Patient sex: F
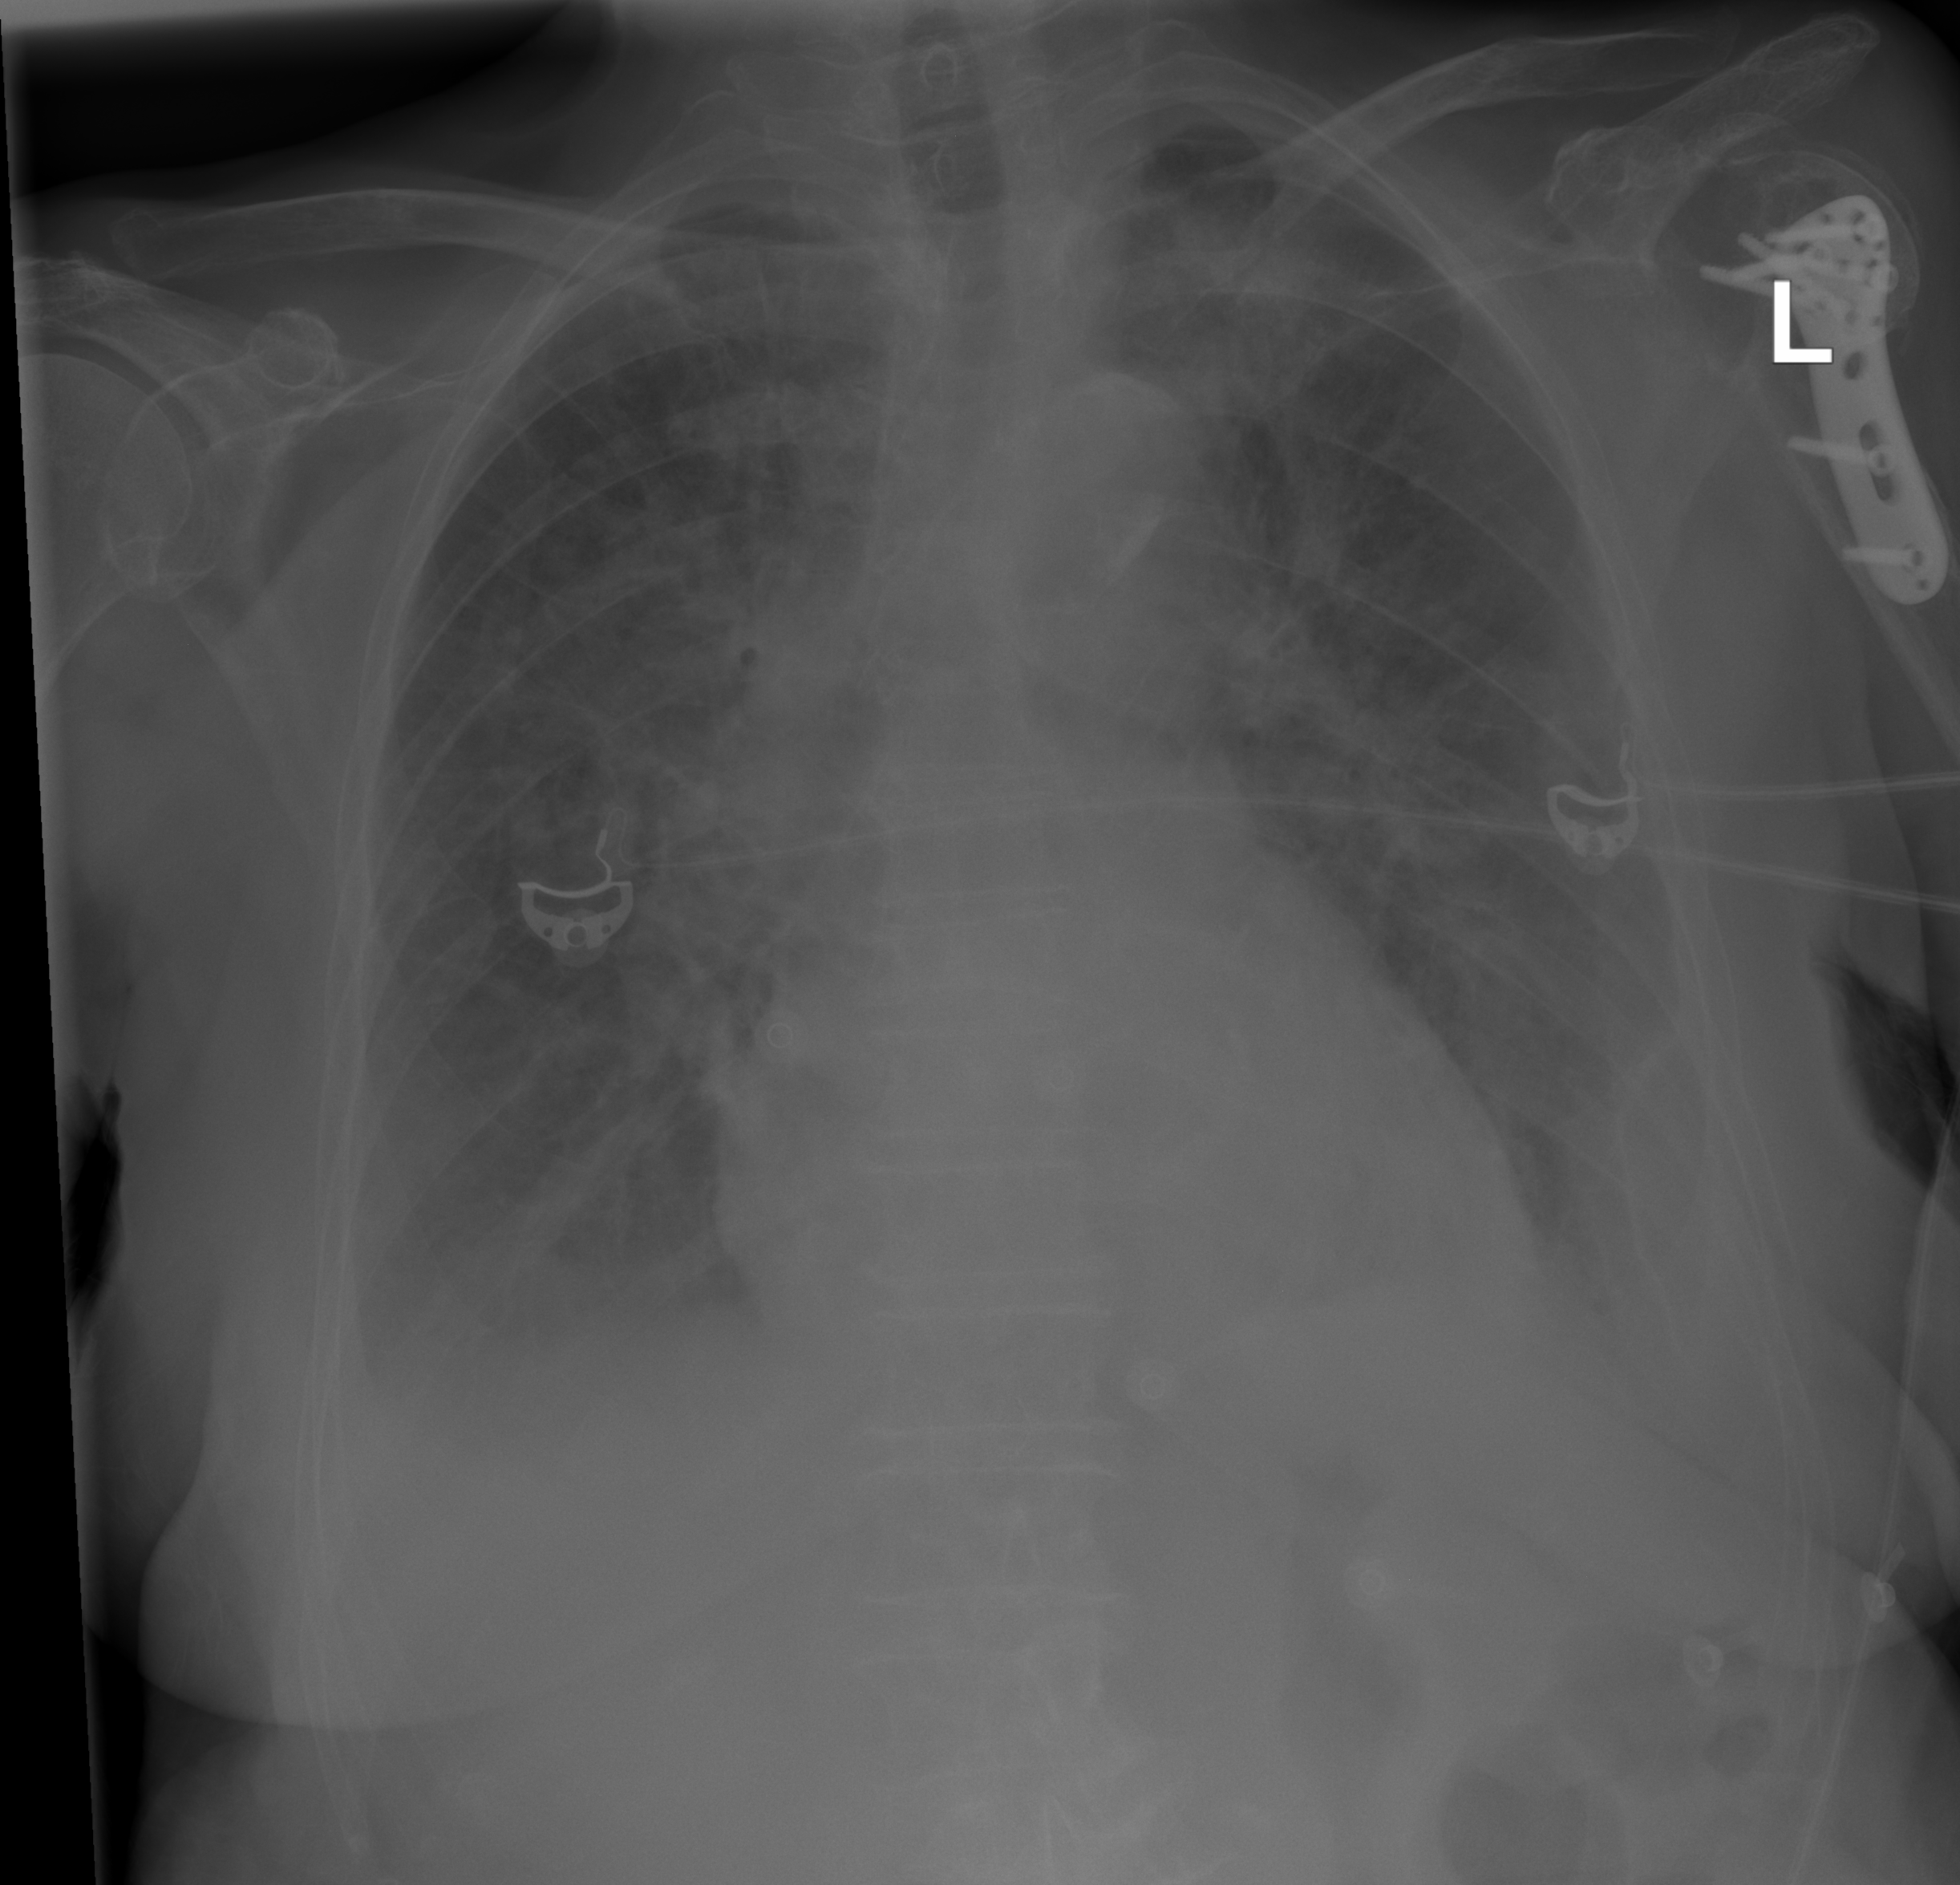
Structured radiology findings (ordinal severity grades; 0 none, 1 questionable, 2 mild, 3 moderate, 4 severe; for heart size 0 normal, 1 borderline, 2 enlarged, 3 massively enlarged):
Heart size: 2
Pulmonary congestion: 2
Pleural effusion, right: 2
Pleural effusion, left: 2
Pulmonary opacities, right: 2
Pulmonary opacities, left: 2
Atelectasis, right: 2
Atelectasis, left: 2